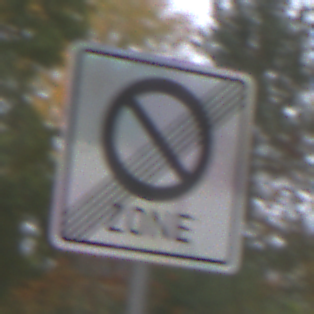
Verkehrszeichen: EndeEingeschraenktesHalteverbotZone
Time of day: Midday
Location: Outdoor (Nature)
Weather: Overcast
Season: Autumn
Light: Natural